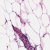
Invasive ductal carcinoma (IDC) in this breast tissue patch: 0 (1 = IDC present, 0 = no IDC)